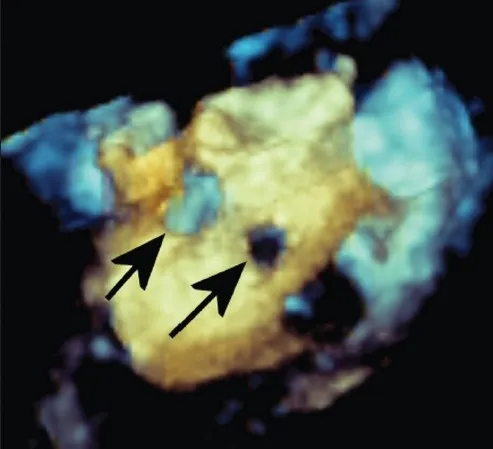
Matrix-array three-dimensional transesophageal echocardiogram obtained at the level of the mid esophagus, directly behind the anatomic left atrium. One larger and one smaller baffle leak are demonstrated (arrows).
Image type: radiology (ultrasound)